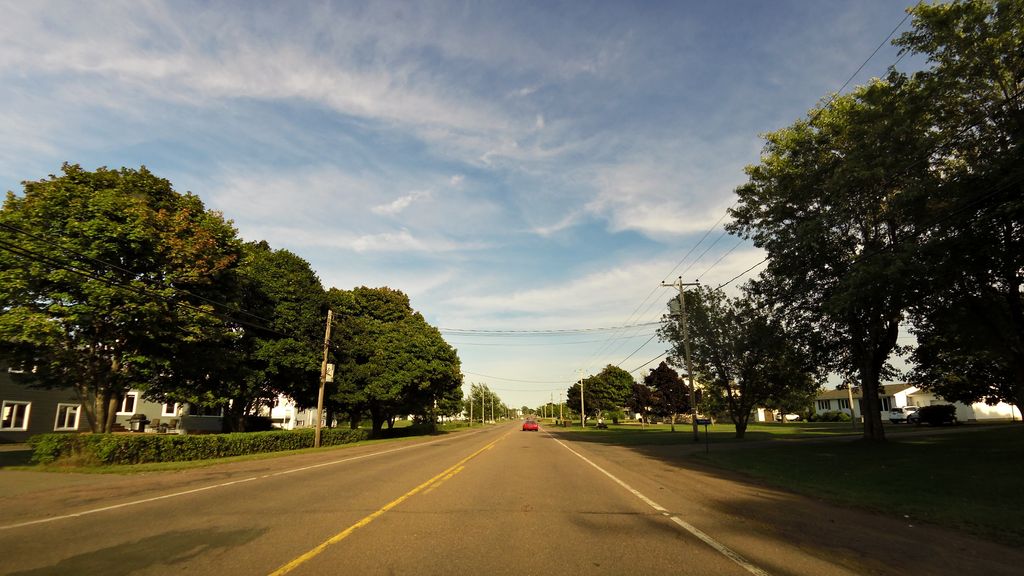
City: charlottetown